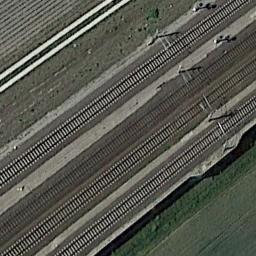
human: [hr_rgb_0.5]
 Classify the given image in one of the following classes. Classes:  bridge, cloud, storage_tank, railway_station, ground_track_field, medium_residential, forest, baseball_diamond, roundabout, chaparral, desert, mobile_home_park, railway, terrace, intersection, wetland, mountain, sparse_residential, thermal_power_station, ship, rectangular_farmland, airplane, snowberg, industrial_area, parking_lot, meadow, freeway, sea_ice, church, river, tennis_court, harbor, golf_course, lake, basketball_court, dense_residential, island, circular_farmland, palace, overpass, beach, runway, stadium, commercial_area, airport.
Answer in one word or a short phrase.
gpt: railway